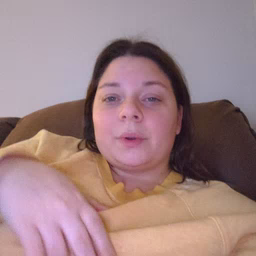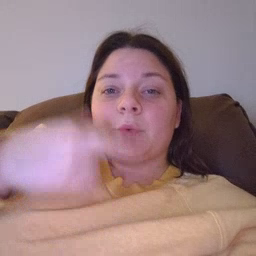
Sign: room